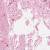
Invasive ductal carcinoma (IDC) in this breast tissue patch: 0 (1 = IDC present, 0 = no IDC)